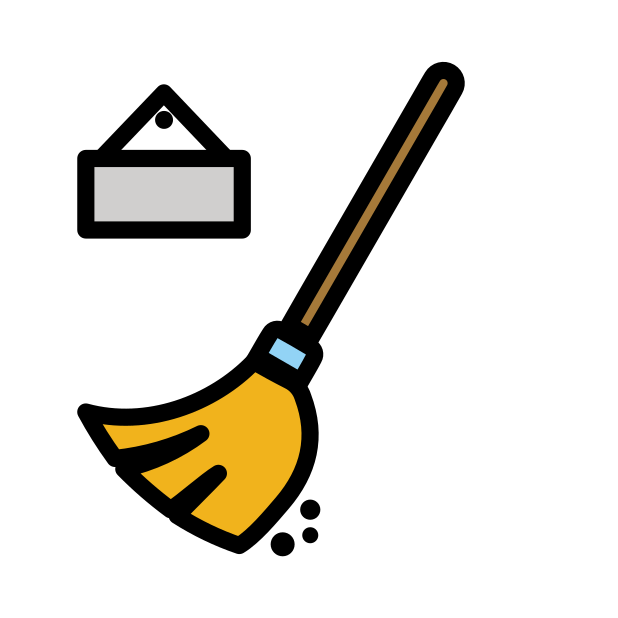
kehrwoche